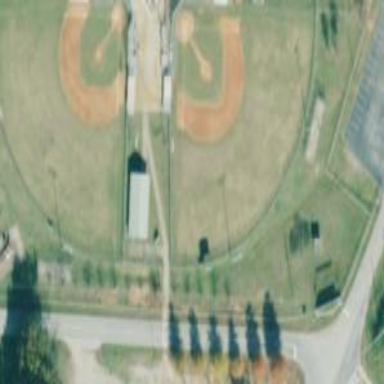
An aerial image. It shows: Baseball pitch for leisure land activities.